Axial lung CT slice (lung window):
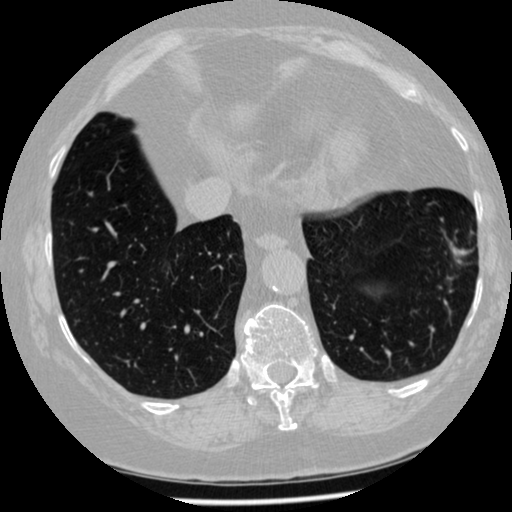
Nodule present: no